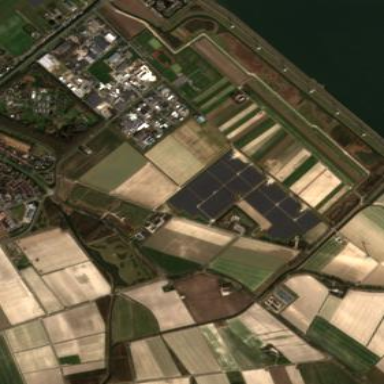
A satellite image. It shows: Industrial area with solar power plant using photovoltaic technology.